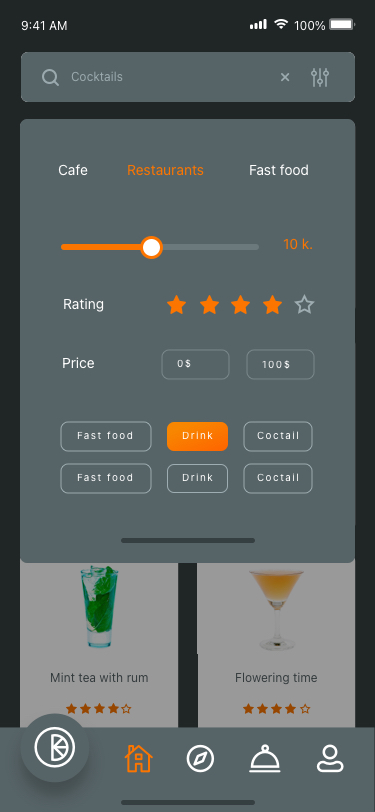
Text in this UI design:
Mojito
2 172
451
Morning margarita
1 483
352
French 75
893
142
Caribbean coffee
1 732
428
Mint tea with rum
893
142
Flowering time
1 732
428
Are you hungry? …
Cafe
Restaurants
Fast food

10 k.
Rating
Price
0$
100$
Fast food
Fast food
Drink
Drink
Coctail
Coctail
Cocktails
100%
9:41 AM